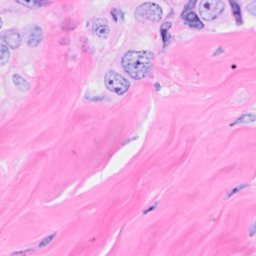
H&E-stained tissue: Breast